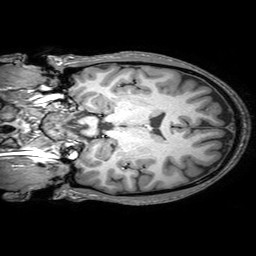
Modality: T1w
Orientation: coronal
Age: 32
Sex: male
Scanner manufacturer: philips
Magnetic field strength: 3 T